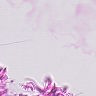
Metastatic tissue present: no